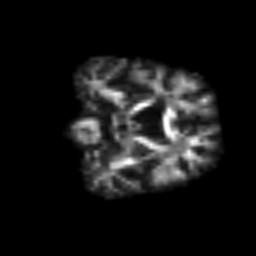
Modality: FA
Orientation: coronal
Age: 75
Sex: female
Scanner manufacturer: siemens
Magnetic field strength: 3 T
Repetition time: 3.2 s
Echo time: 0.081 s